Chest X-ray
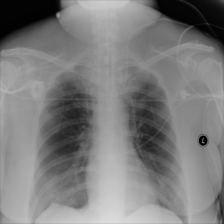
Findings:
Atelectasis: negative
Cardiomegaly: negative
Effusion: negative
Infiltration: negative
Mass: negative
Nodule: negative
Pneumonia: negative
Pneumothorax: negative
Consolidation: negative
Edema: negative
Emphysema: negative
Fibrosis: negative
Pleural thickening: negative
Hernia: negative